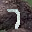
Label: 7